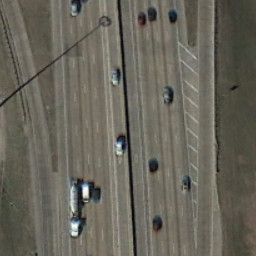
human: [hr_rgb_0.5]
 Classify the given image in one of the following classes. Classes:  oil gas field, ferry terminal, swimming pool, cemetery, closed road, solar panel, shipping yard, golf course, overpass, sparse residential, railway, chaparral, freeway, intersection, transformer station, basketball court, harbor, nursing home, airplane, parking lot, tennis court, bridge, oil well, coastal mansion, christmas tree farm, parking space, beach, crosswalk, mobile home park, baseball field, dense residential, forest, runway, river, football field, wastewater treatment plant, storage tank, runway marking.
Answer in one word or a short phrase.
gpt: freeway